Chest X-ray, PA view. Patient: 50 years old, sex F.
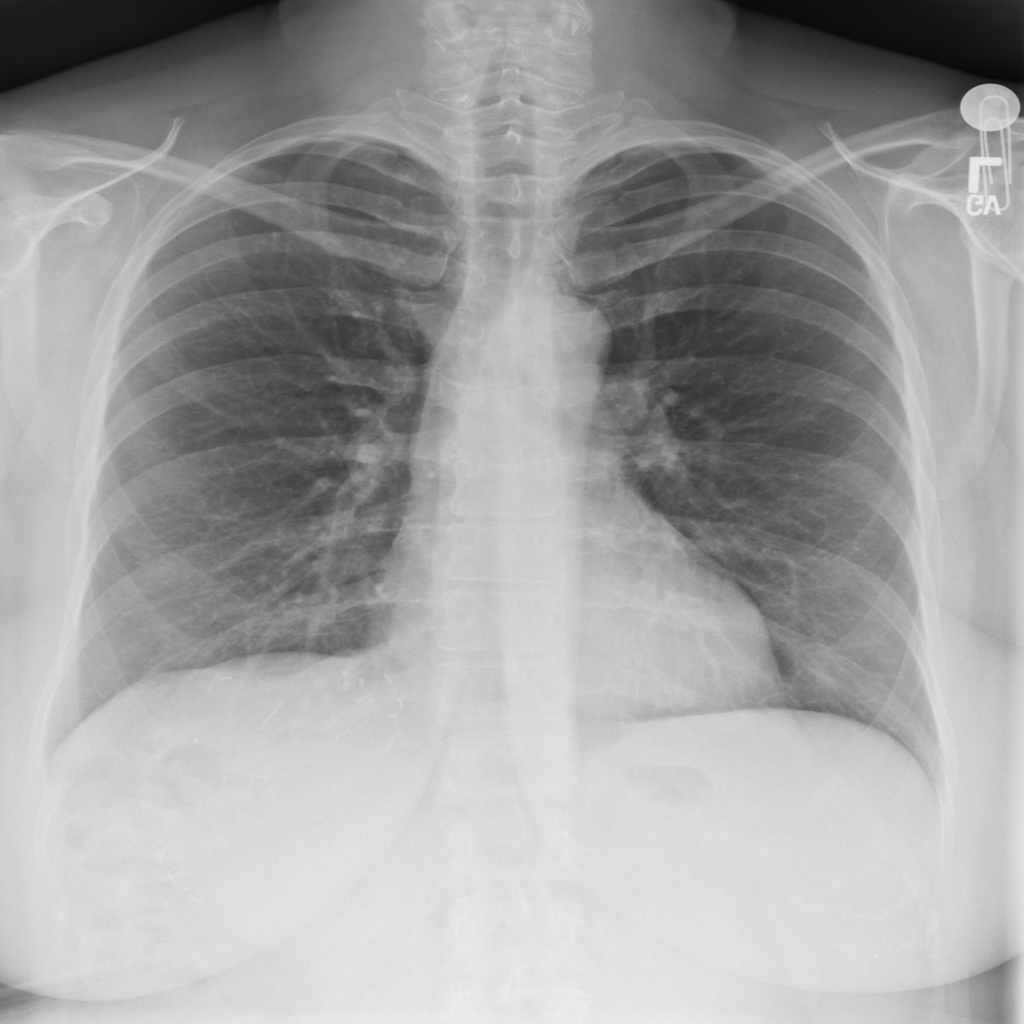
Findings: No Finding